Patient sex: F
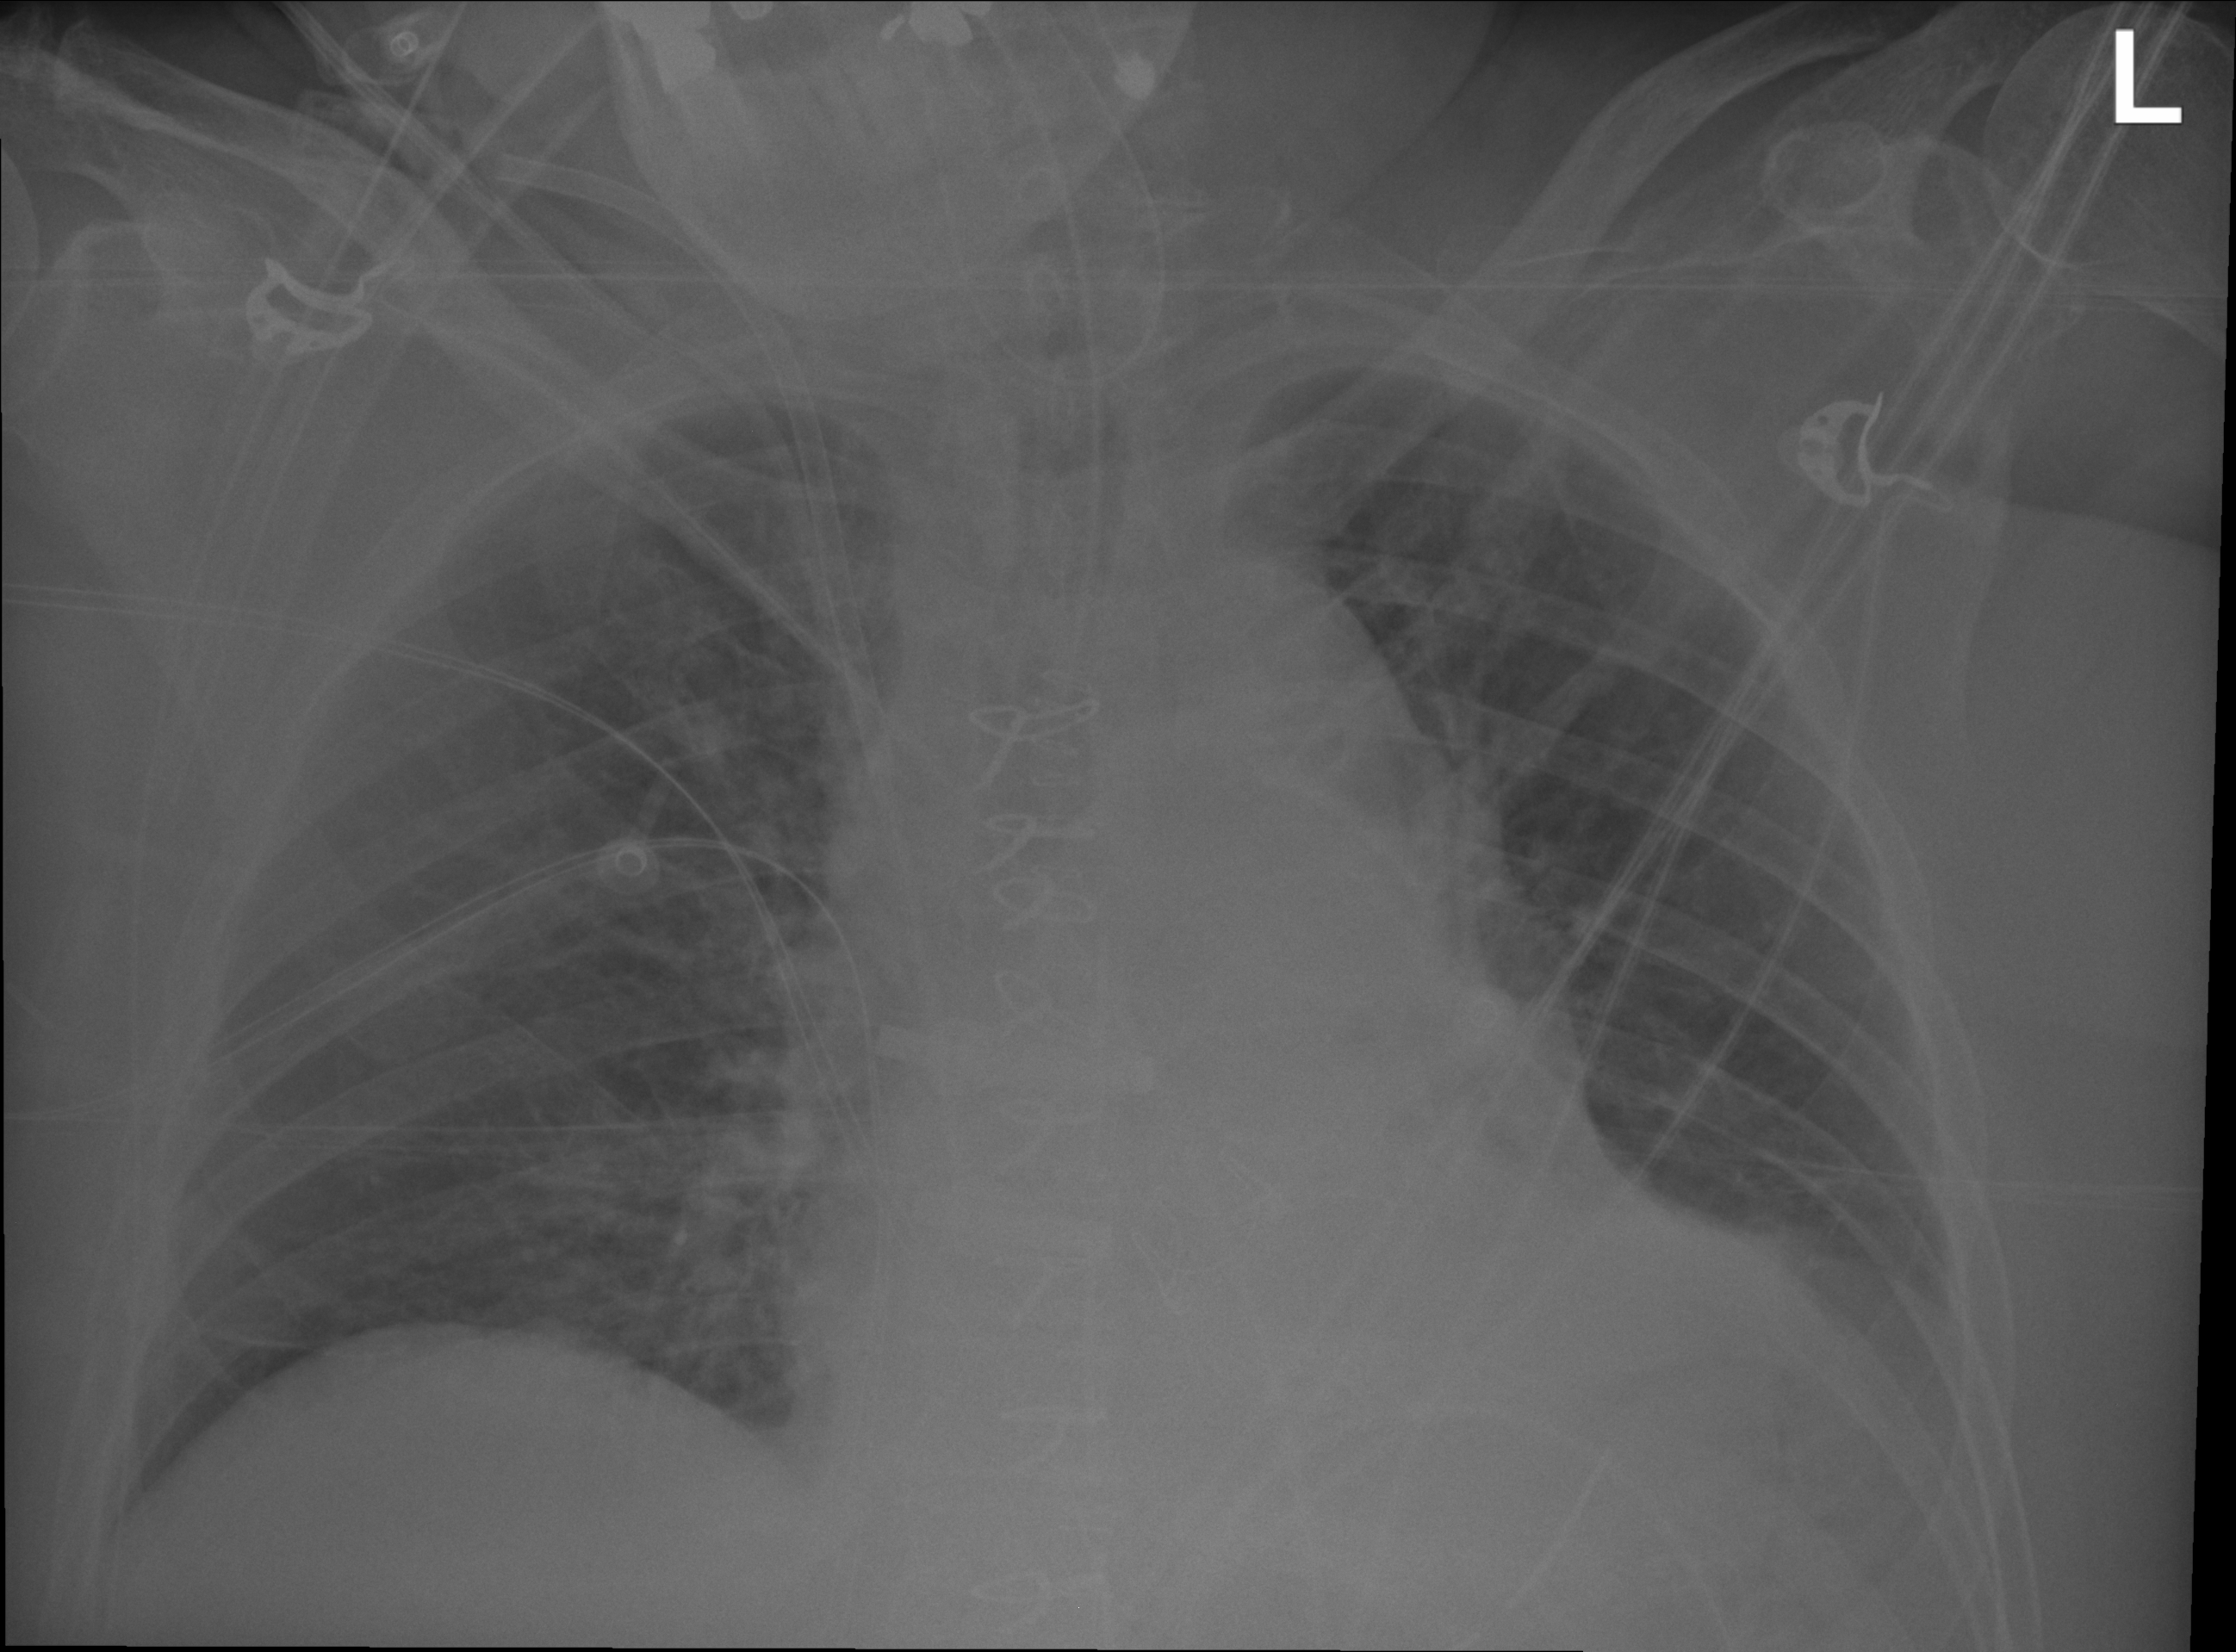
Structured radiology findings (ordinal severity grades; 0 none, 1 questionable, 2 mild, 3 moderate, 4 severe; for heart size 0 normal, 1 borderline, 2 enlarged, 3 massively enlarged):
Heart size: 2
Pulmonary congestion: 2
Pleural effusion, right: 0
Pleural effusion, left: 2
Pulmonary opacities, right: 1
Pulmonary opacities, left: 1
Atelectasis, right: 0
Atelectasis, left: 0